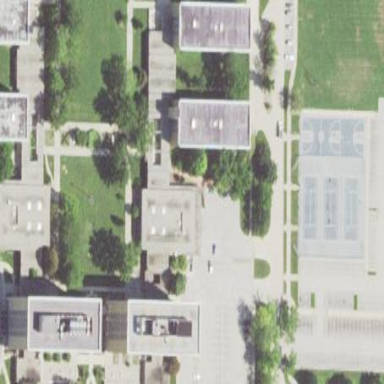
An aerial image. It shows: Dormitory building.